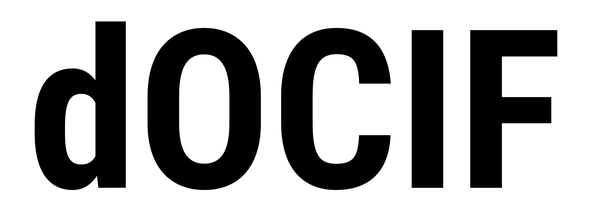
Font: Roboto_Condensed_Bold